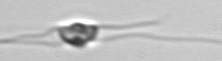
Label: Chaetoceros_didymus